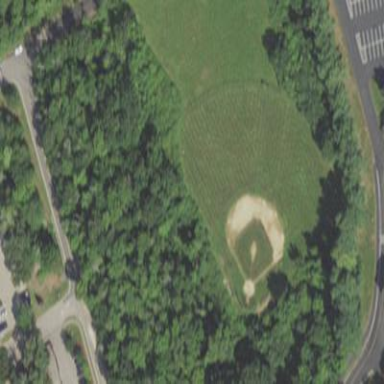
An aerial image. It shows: Baseball pitch for leisure land.